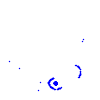
Particle: pion